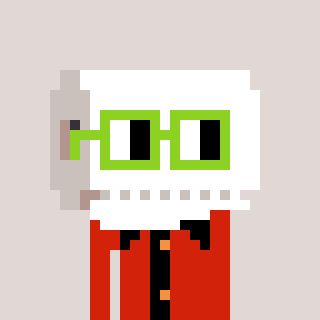
a pixel art character with square light green glasses, a toiletpaper-full-shaped head and a red-colored body on a warm background